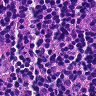
Metastatic tissue present: no